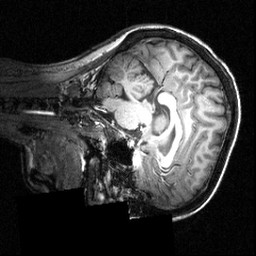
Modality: T1w
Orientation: sagittal
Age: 21
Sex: female
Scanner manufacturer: siemens
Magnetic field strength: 3.951 T
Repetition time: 1.5 s
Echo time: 0.00335 s